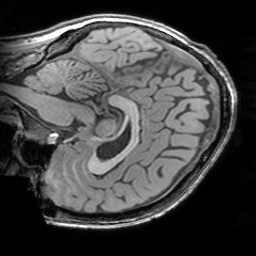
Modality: T1w
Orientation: sagittal
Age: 25
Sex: female
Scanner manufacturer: siemens
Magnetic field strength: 3 T
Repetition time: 1.63 s
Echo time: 0.00311 s